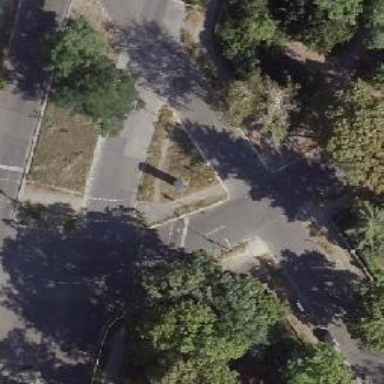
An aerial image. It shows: Road with traffic signals for signaling.